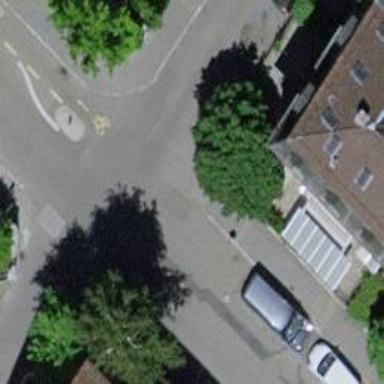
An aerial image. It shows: Living street with asphalt surface and separate sidewalk.